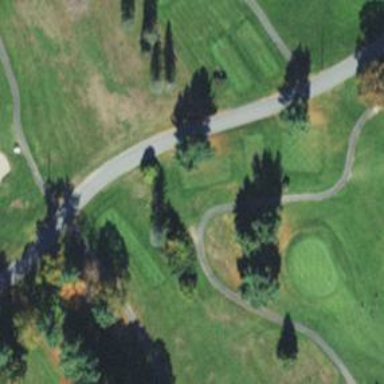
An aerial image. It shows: Footway that serves as golf path.